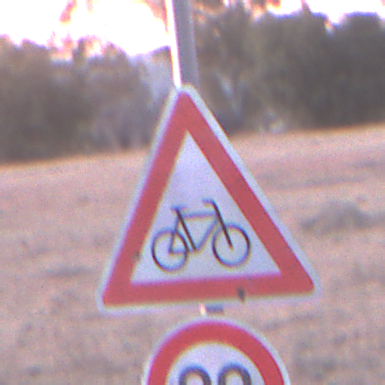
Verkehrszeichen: RadverkehrLinks
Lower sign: Geschwindigkeit80
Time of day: SunriseSunset
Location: Outdoor (Nature)
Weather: Clear
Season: NotSpecified
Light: Natural